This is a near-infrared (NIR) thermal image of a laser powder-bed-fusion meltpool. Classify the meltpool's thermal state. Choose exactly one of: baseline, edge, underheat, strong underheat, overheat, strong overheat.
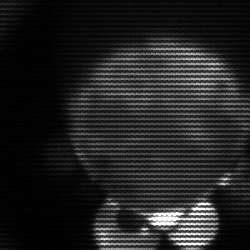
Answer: edge